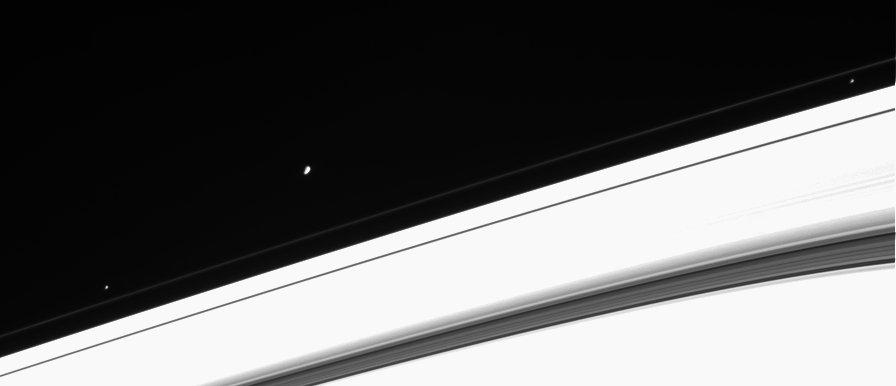
Flock of Moons Saturn, Cassini-Huygens